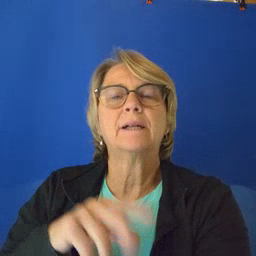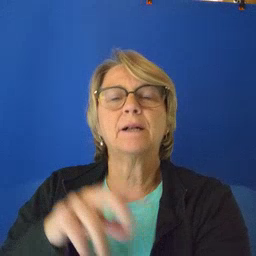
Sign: chin